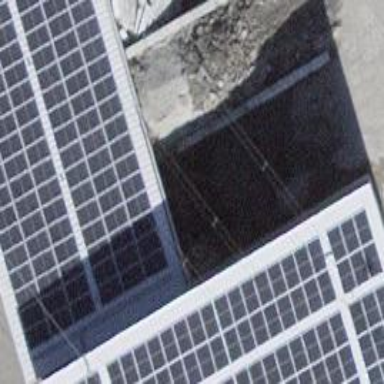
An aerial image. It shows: Solar power generator.